Field crop: maize
Growth stage: 2
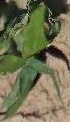
Species: maize